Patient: sex M, age 64
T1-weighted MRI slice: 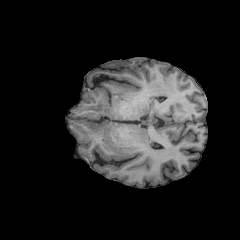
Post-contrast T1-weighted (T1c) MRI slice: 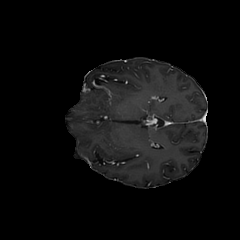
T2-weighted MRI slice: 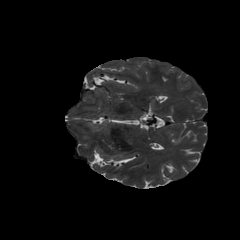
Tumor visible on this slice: no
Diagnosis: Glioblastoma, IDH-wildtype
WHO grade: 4